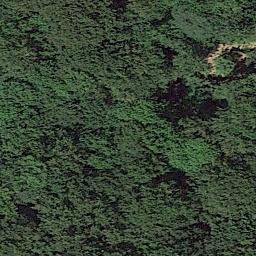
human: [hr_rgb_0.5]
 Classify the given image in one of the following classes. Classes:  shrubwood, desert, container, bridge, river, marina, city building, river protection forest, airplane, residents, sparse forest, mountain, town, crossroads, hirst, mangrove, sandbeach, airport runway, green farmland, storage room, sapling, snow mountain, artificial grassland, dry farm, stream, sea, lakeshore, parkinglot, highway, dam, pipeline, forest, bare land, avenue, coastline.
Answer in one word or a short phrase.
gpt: forest